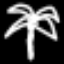
Label: palm tree